Question: Just a quick question I can't find the answer to. How can I make the uploadify queue div scrollable. I noticed that the queued files are saved to a class named 'uploadify-queue'. I tried modifying the 'uploadify.css' by adding 'width','height' and 'overflow' but doesn't work. I think the queue files are floating.
My HTML structure:
'''
<div id="Uploader">
<div id="UploaderSpot">
<div id="UploaderField">
// this content is replaced by Uploadify
</div>
</div>
</div>
'''
My problem is that div 'UploaderSpot' has a fixed with and height and if I select to upload 100 files, those files get queue outside 'UploaderField'...
Example:

Can anyone help me?
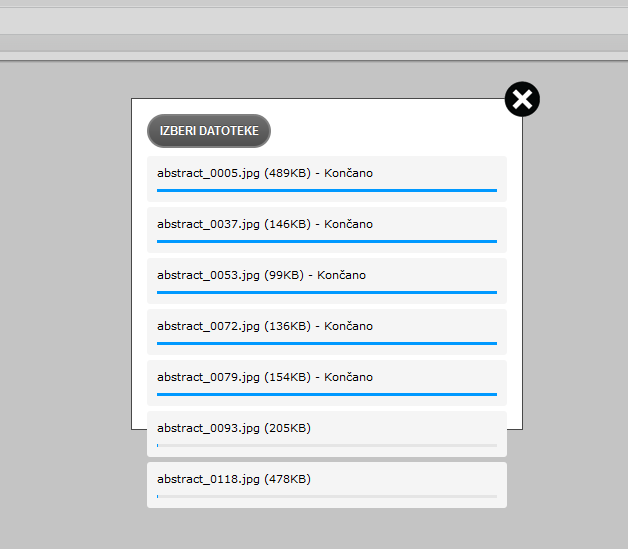
Answer: The problem is that Uploadify creates a child container DIV inside. Try styling this:
'''
<style type="text/css">
.uploadifyQueue {
height: 200px;
overflow: scroll;
}
</style>
'''